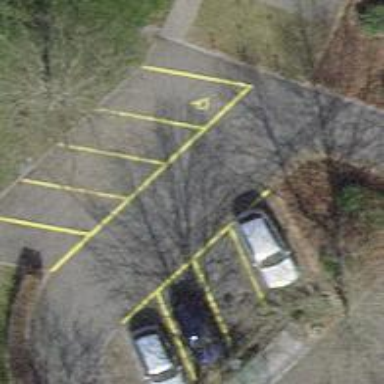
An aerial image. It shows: Parking area with surface.